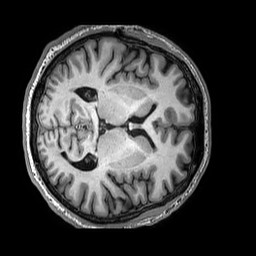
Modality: T1w
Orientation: axial
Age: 67
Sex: male
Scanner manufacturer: philips
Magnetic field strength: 3 T
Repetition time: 0.006728 s
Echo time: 0.003023 s